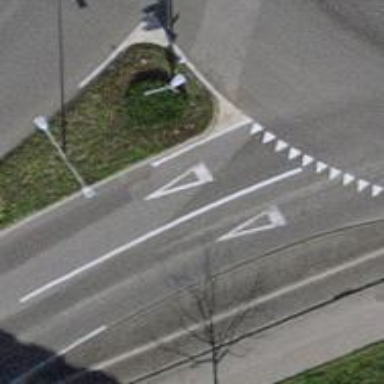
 and the sidewalk on the right also has asphalt surface."